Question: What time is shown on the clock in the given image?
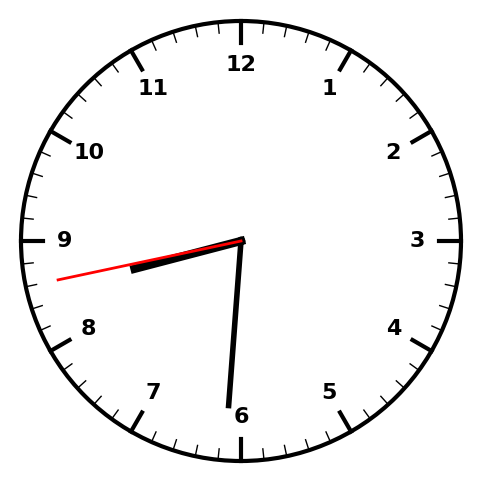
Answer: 08:30:43